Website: bh-photo
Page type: customer-info-address
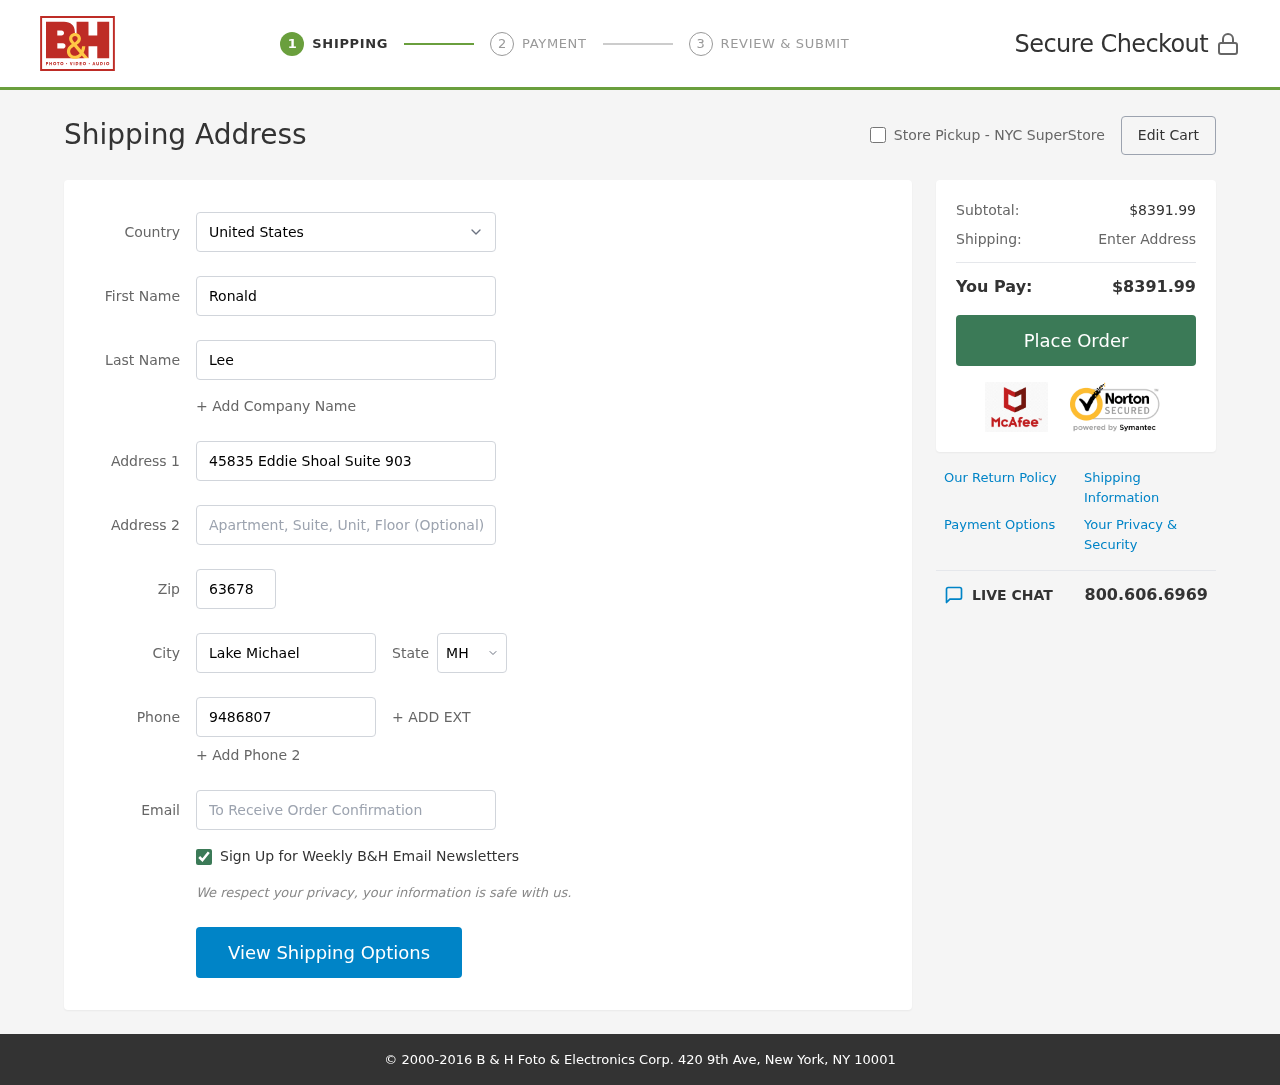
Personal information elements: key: PII_CITY
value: Lake Michael
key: PII_COUNTRY
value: United States
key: PII_EMAIL
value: rlee@hotmail.com
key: PII_FIRSTNAME
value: Ronald
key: PII_LASTNAME
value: Lee
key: PII_PHONE
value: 9486807003
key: PII_POSTCODE
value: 63678
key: PII_STATE_ABBR
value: MH
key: PII_STREET
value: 45835 Eddie Shoal Suite 903
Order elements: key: ORDER_SUBTOTAL
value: $8391.99
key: ORDER_TOTAL
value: $8391.99